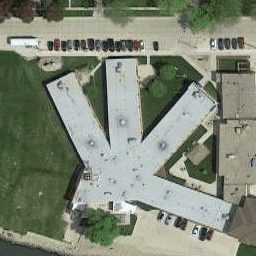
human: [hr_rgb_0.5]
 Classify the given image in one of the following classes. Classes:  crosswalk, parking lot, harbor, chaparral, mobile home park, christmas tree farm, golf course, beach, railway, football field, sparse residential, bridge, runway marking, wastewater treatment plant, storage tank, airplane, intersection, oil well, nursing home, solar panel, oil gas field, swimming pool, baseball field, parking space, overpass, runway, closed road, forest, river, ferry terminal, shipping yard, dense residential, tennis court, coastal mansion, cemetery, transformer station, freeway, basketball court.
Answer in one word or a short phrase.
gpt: nursing home